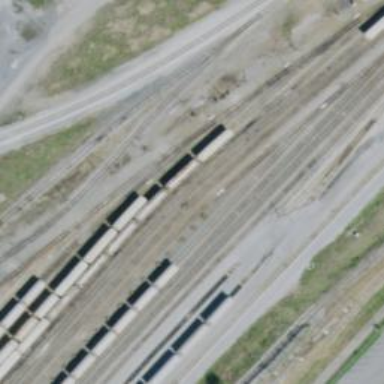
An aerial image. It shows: Railway siding for service.